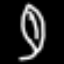
Label: leaf